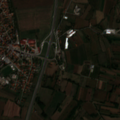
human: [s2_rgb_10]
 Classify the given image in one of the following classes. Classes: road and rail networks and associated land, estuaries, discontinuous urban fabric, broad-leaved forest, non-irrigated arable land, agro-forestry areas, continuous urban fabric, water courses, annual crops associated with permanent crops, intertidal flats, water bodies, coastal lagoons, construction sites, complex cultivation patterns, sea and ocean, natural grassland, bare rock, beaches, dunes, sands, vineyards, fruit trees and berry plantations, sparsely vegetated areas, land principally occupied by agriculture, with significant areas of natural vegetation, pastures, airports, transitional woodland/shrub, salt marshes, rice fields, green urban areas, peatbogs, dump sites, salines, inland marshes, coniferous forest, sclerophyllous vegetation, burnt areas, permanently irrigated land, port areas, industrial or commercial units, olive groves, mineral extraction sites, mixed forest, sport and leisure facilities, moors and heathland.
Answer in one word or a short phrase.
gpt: discontinuous urban fabric, non-irrigated arable land, complex cultivation patterns